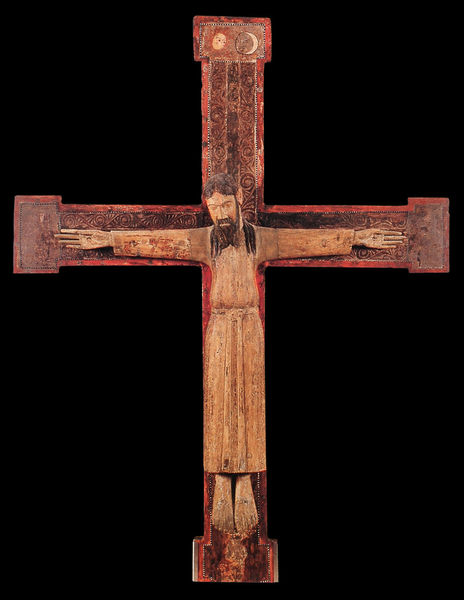
Titel: Cross with Christ in Majesty/ Kreuzdarstellung
Standort: Fundort: Barcelona, Llucanès, Sankt Boi (EU - E)
Institution: Spanien, Barcelona, Museo Episcopal de Vic
Schlagwörter: braun, holz, rot, ornament, bart, hände, sonne, gewand, frontal, skulptur, streifen, nägel, vier, mond, kreuz, christus, jesus, jesus christus, kreuzigung, mittelalter, romanik, kruzifix, proportionen, romanisch, vierpass, viernagel, romnisch, leidender christi, vier nägel